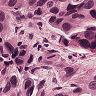
Metastatic tissue present: yes